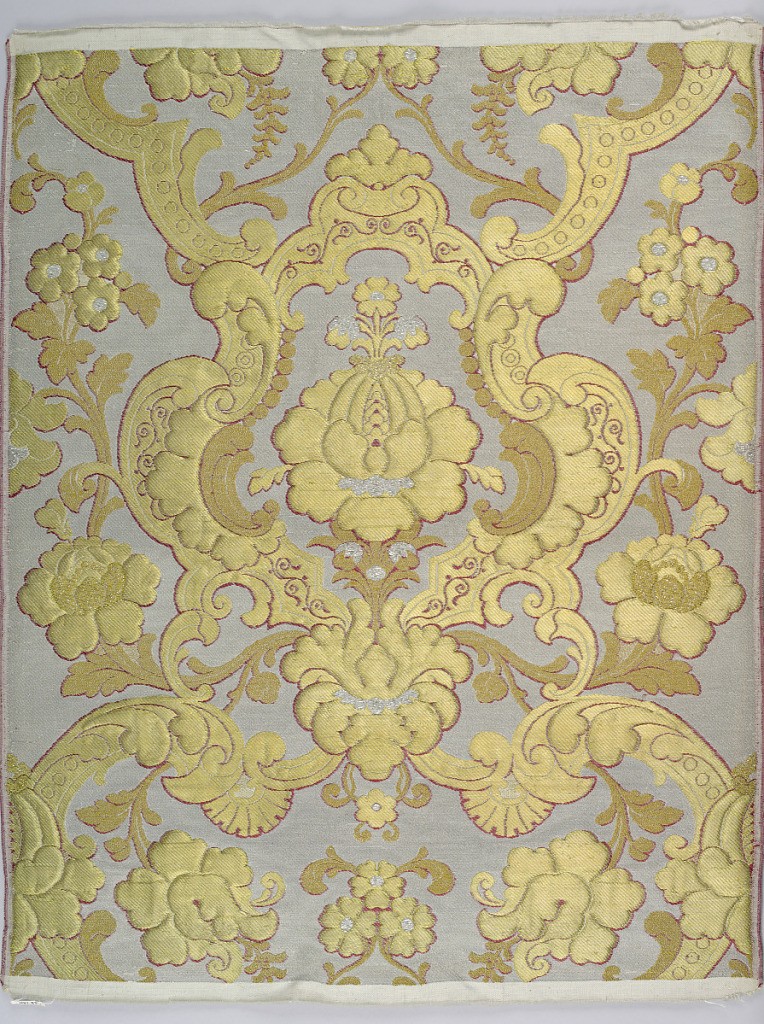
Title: Sample
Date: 1815–20
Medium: silk, metallic thread Technique: twill weave with supplementary weft
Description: Sample of material woven for the Russian church. Silver ground with symmetrical design of central formalized blossom framed with rococo curves and acanthus leaves in gold and silver brocade with outline of dark red silk.